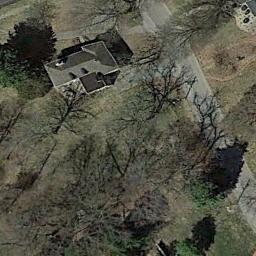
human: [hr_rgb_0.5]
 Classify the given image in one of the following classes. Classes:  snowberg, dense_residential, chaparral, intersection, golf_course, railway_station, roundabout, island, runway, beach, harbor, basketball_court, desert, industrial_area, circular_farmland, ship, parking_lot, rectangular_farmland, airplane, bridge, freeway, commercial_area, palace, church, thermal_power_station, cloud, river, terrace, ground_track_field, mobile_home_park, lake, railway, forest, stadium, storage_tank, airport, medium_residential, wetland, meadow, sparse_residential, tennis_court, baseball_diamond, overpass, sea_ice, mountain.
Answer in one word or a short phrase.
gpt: sparse_residential